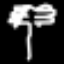
Label: palm tree